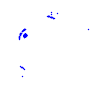
Particle: pion